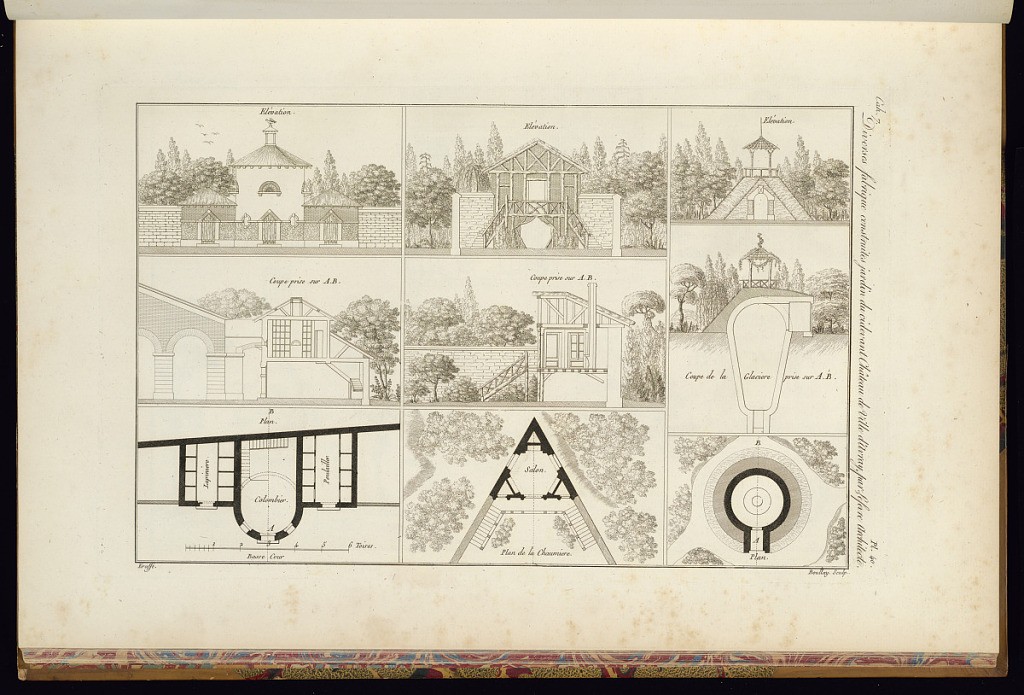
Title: Diverses fabrique construites jardin du cidevant Château de Ville d’Avray par lefevre Architect
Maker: Jean-Charles Krafft, French, 1764 - 1833
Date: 1812
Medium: Etching and engraving on paper
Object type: Print
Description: An architectural print illustrating various garden buildings and structures, including three exterior elevations, three sectional views, and three floor plans. The plate is titled, numbered, and signed.